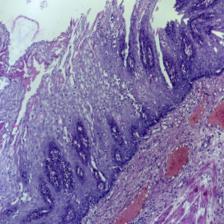
Diagnosis: Normal